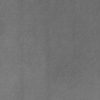
Label: dusty